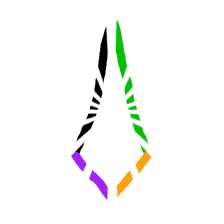
Shape: kite